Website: home-depot
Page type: cart
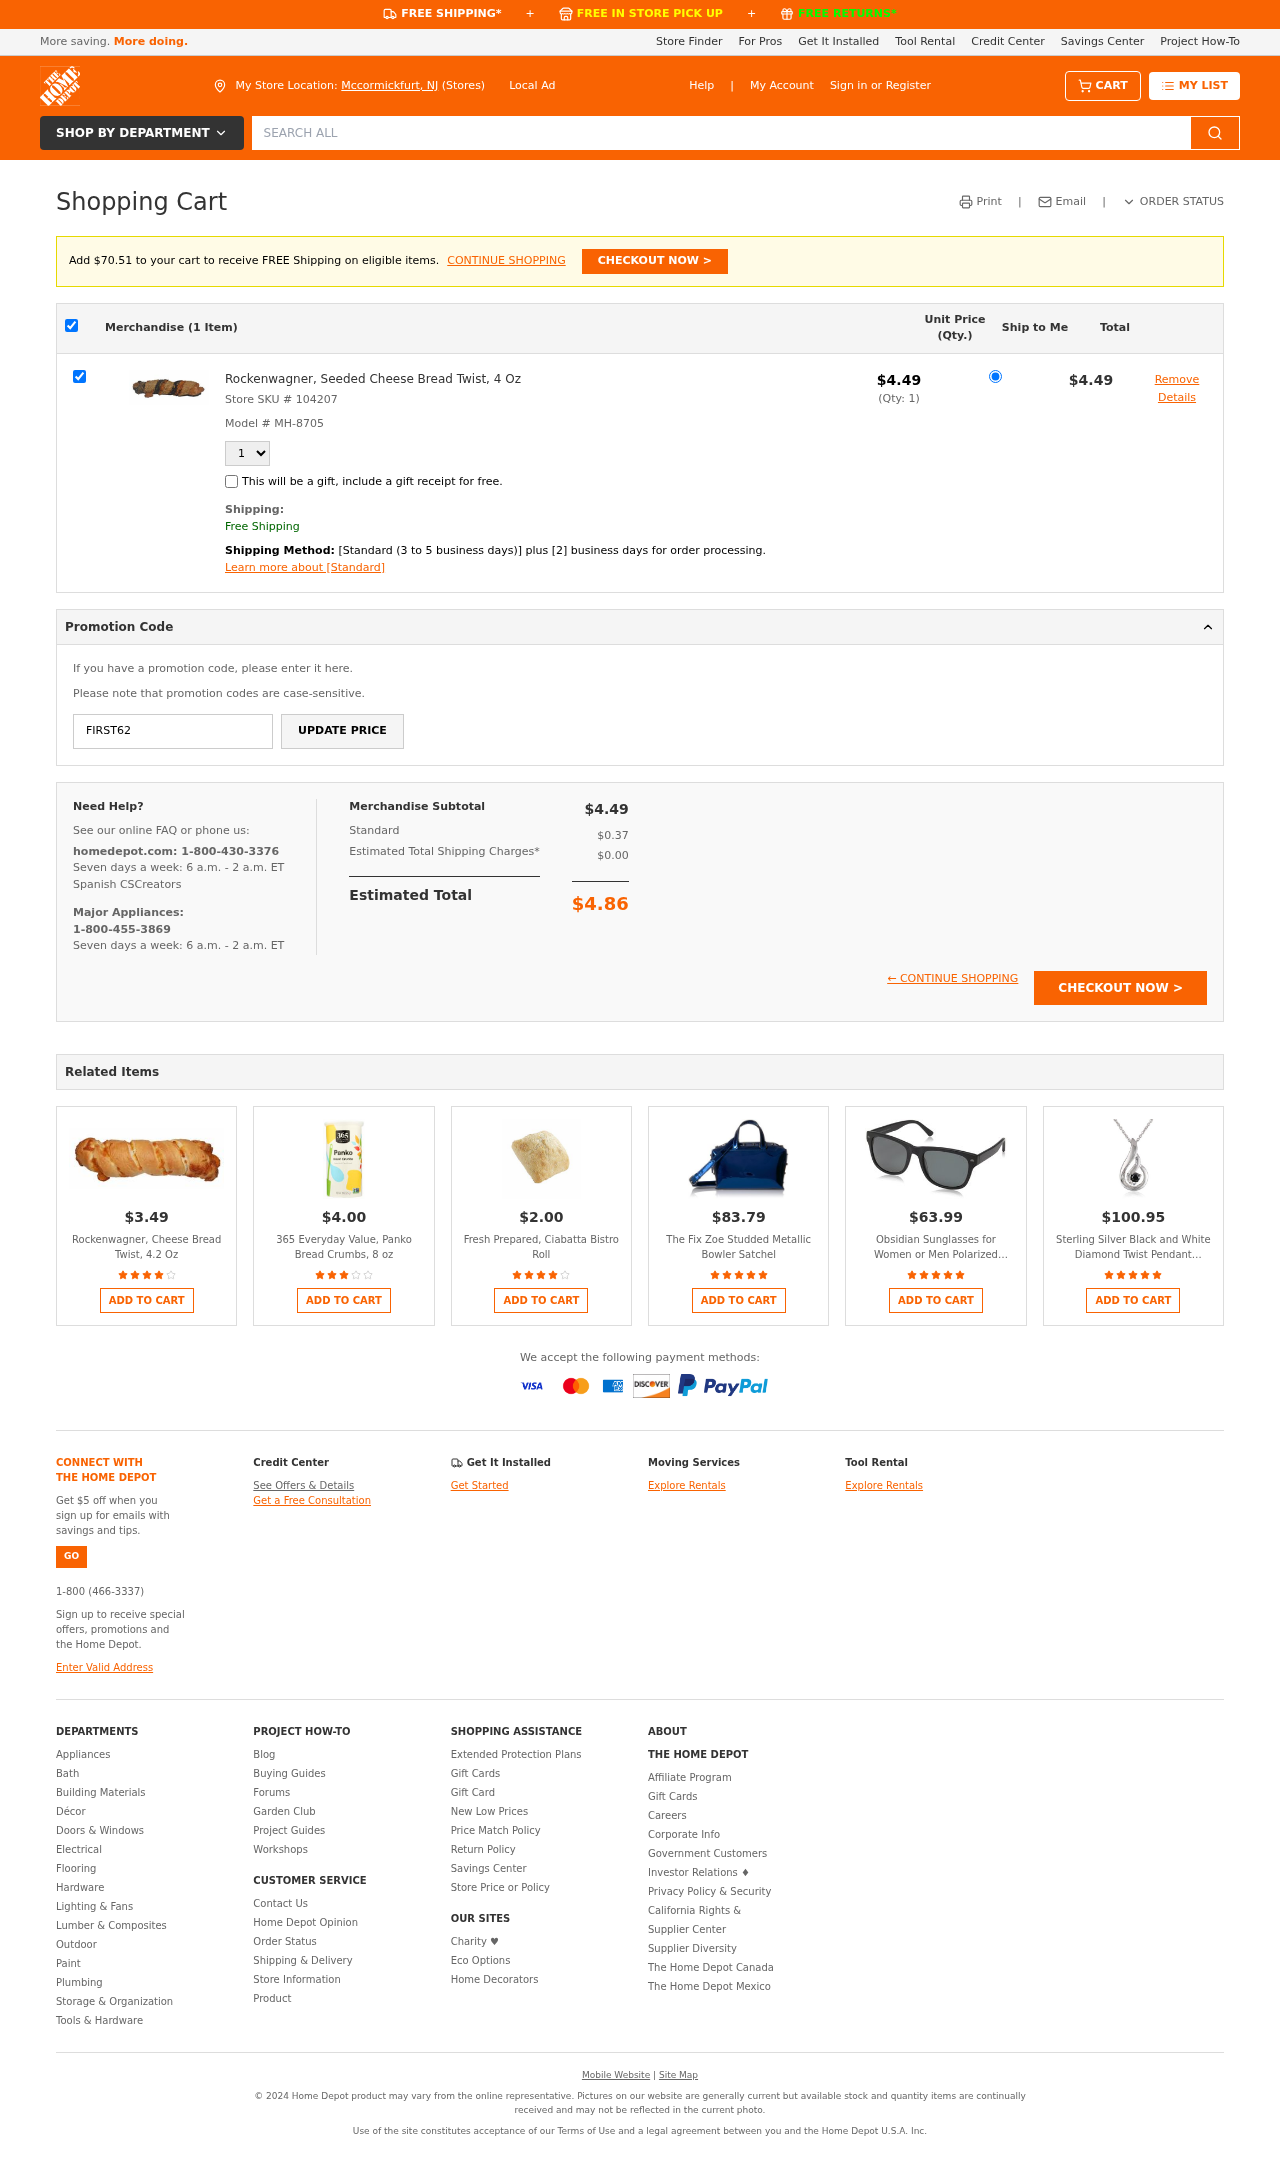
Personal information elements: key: PII_CITY_STATE
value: Mccormickfurt, NJ
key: PII_PROMO_CODE
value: FIRST62
Product elements: key: PRODUCT1_NAME
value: Rockenwagner, Seeded Cheese Bread Twist, 4 Oz
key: PRODUCT1_PRICE
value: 4.49
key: PRODUCT1_QUANTITY
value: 1
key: PRODUCT2_NAME
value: Rockenwagner, Cheese Bread Twist, 4.2 Oz
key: PRODUCT2_PRICE
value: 3.49
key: PRODUCT2_RATING
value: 3.9
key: PRODUCT3_NAME
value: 365 Everyday Value, Panko Bread Crumbs, 8 oz
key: PRODUCT3_PRICE
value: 4
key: PRODUCT3_RATING
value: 3.4
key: PRODUCT4_NAME
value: Fresh Prepared, Ciabatta Bistro Roll
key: PRODUCT4_PRICE
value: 2
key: PRODUCT4_RATING
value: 3.7
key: PRODUCT5_NAME
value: The Fix Zoe Studded Metallic Bowler Satchel
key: PRODUCT5_PRICE
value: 83.79
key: PRODUCT5_RATING
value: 4.5
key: PRODUCT6_NAME
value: Obsidian Sunglasses for Women or Men Polarized Square Frame 04, Matte Black, 54 mm
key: PRODUCT6_PRICE
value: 63.99
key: PRODUCT6_RATING
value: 4.5
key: PRODUCT7_NAME
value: Sterling Silver Black and White Diamond Twist Pendant Necklace (1/5 cttw, I-J Color, I2-I3 Clarity),
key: PRODUCT7_PRICE
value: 100.95
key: PRODUCT7_RATING
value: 4.7
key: PRODUCT1_SKU
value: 104207
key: PRODUCT1_MODEL
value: MH-8705
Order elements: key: AMOUNT_TO_FREE_SHIPPING
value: $70.51
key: ORDER_NUM_ITEMS
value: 1
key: ORDER_SUBTOTAL
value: $4.49
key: ORDER_TAX
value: $0.37
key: ORDER_SHIPPING_COST
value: $0.00
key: ORDER_TOTAL
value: $4.86
Search elements: key: HEADER_SEARCH
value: SEARCH ALL